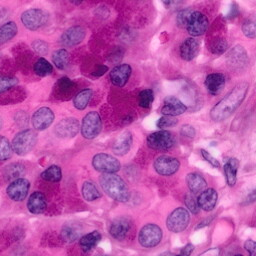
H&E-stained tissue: Pancreatic